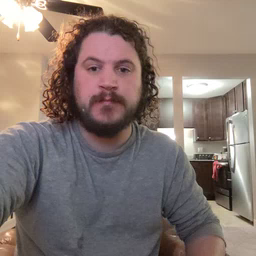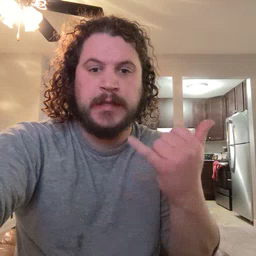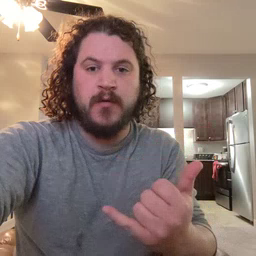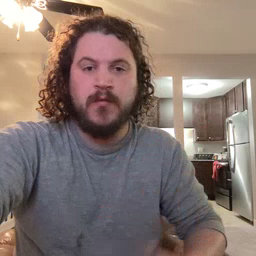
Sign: now